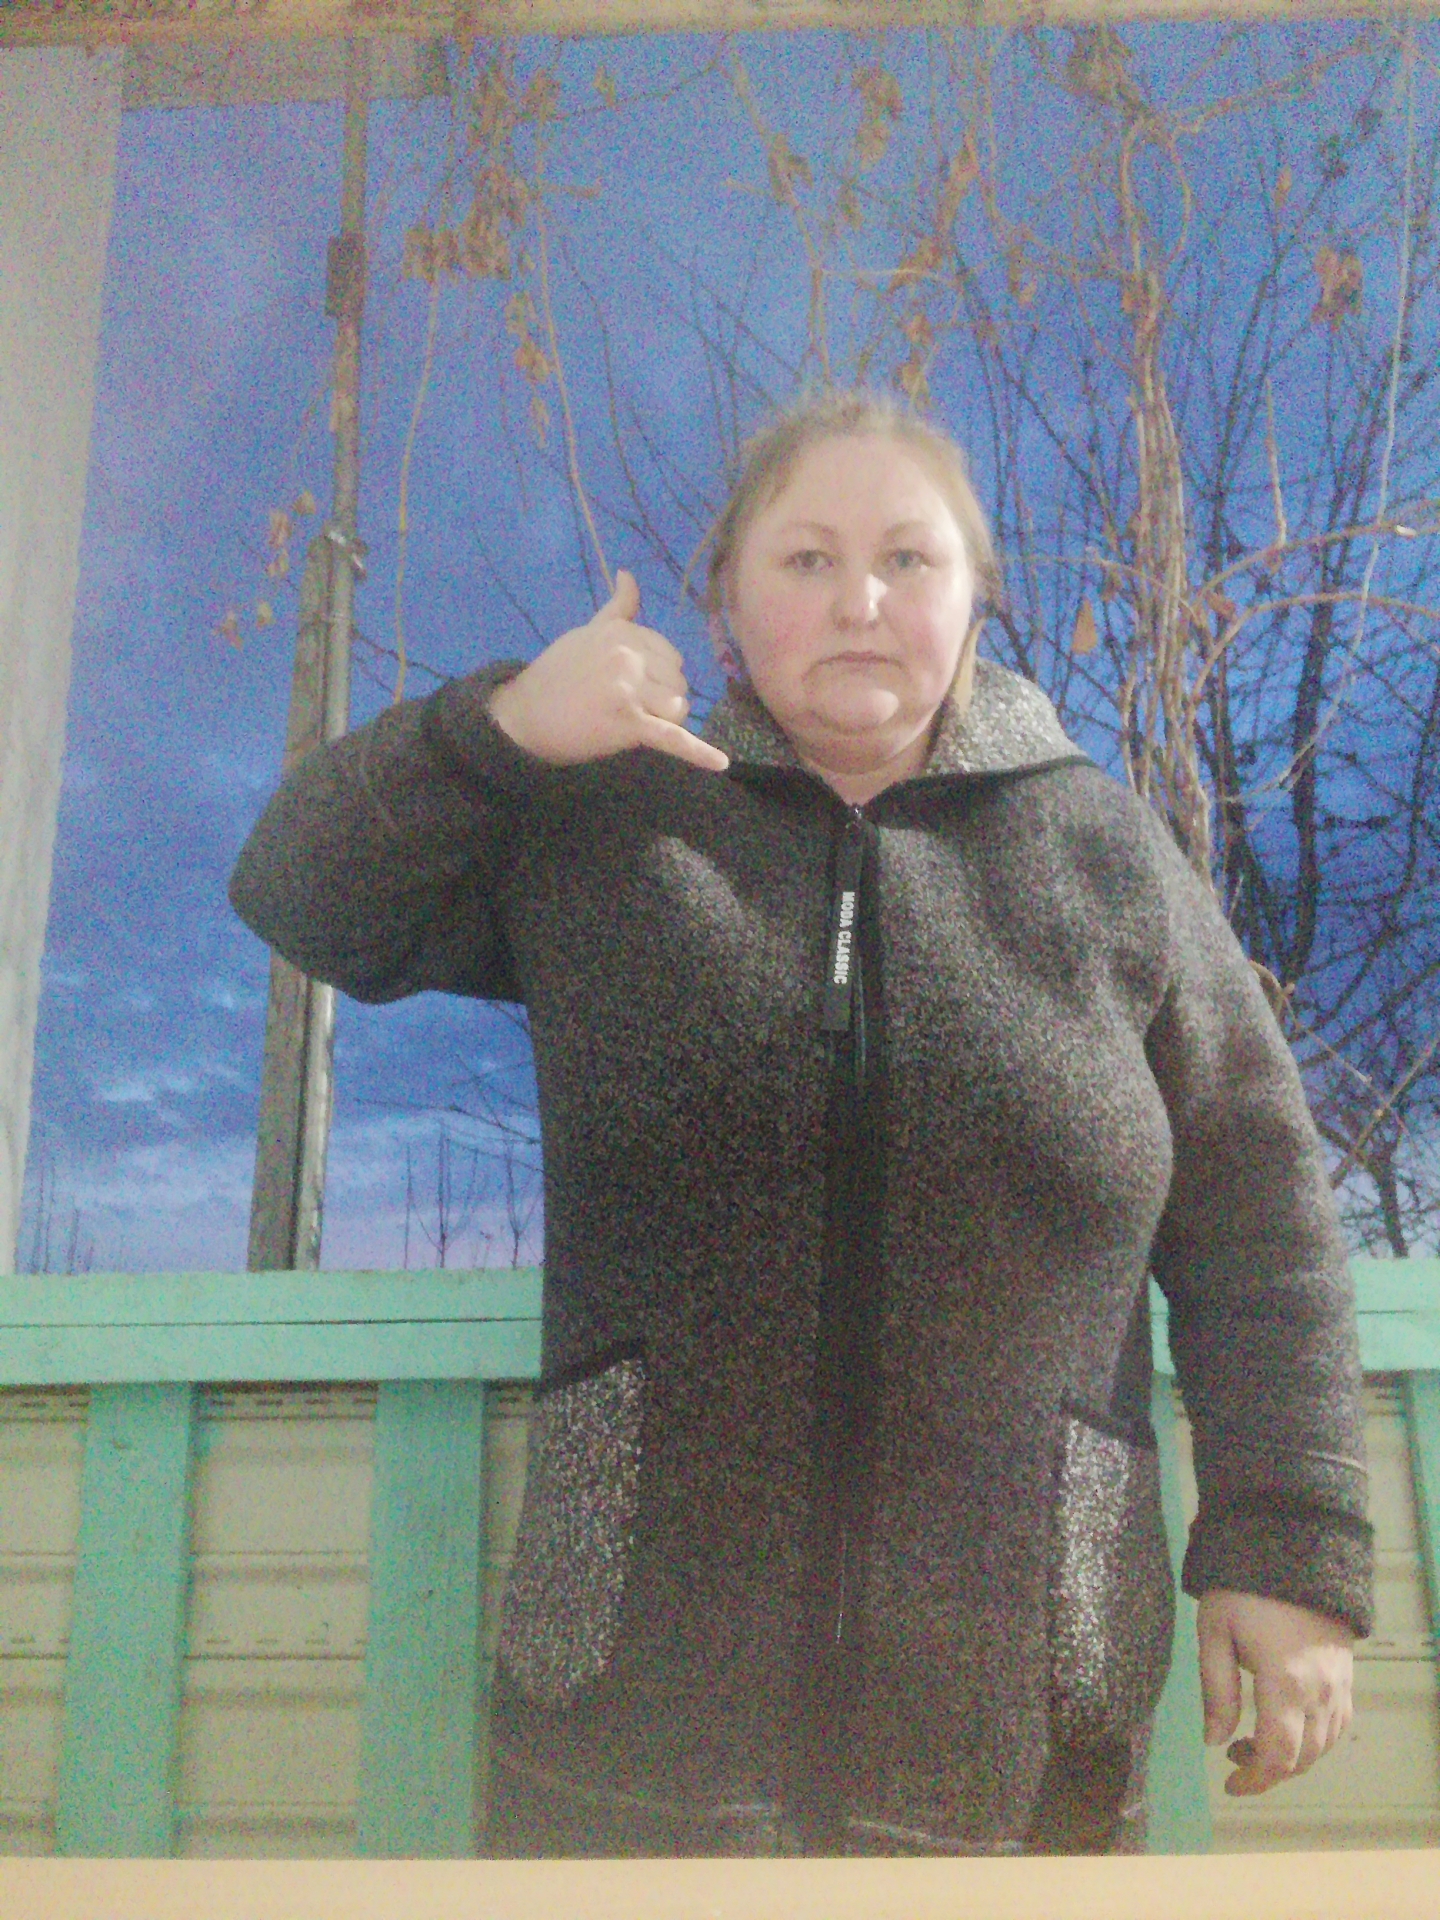
Label: noise